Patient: sex M, age 65
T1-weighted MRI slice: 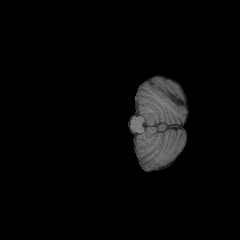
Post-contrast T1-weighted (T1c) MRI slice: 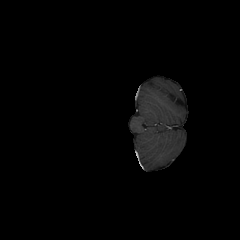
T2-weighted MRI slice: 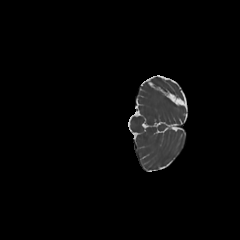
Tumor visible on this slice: no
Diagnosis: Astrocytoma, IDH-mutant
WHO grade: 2